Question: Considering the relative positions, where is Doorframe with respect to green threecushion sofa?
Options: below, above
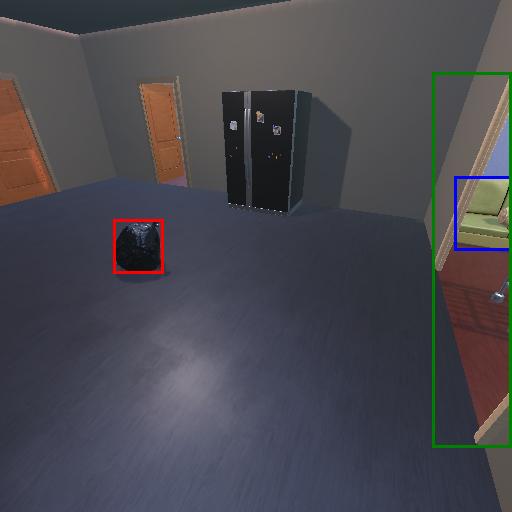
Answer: below